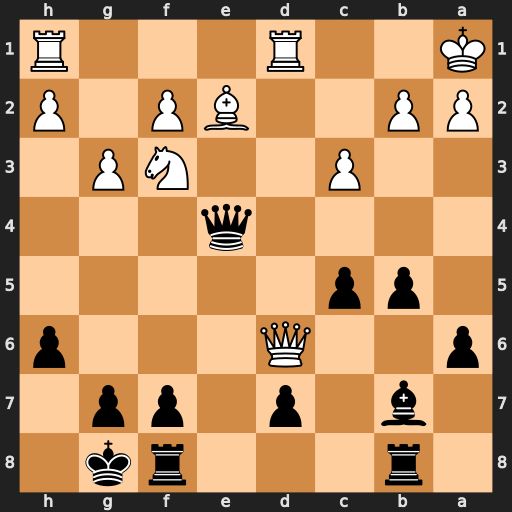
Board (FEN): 1r3rk1/1b1p1pp1/p2Q3p/1pp5/4q3/2P2NP1/PP2BP1P/K2R3R
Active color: b
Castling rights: -
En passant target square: -
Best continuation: Qxe2 Ne5 Bxh1